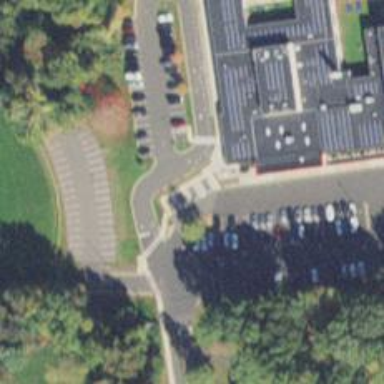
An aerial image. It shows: Parking space.